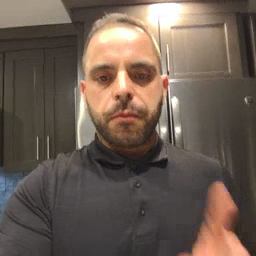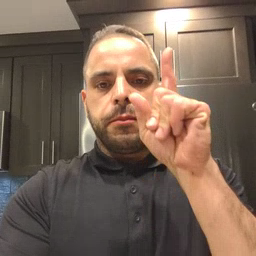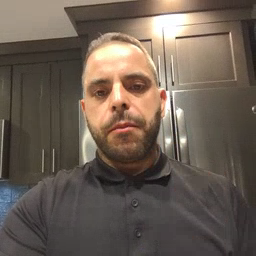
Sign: up